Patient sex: M
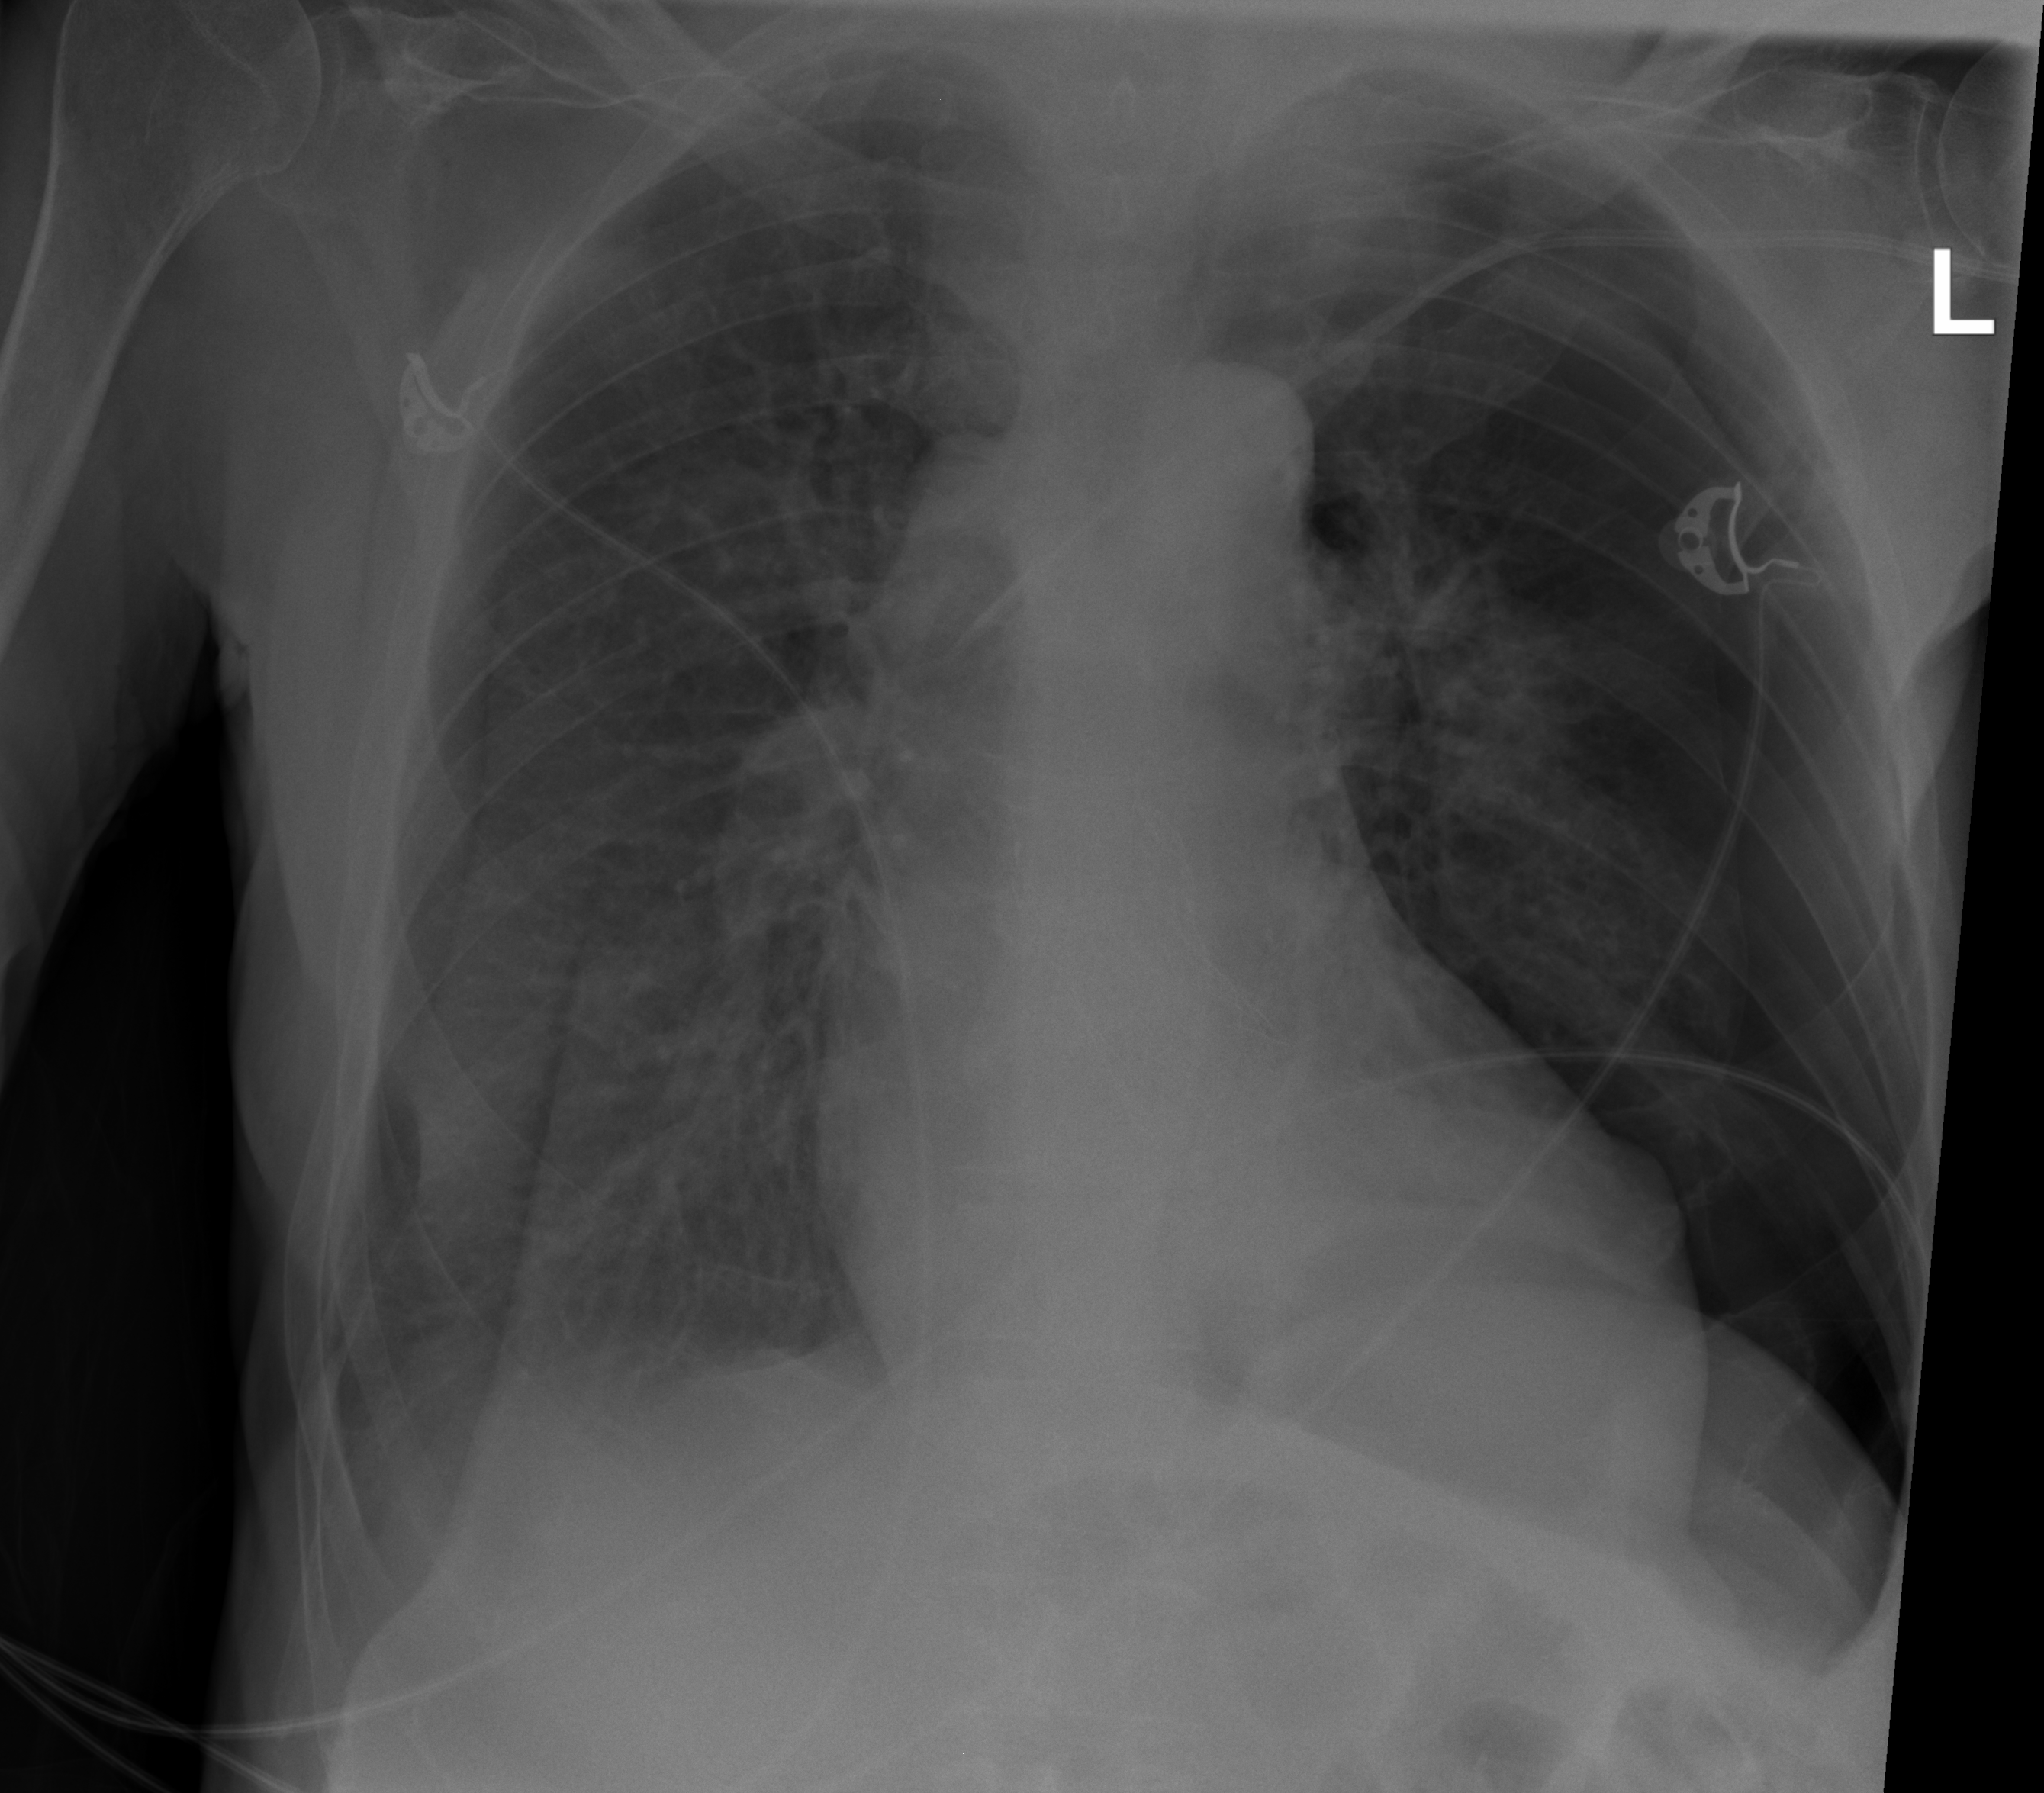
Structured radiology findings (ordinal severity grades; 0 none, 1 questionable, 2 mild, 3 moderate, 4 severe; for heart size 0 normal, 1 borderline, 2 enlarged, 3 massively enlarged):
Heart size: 0
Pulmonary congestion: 0
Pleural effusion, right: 2
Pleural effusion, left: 0
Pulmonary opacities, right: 0
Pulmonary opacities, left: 0
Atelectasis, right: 2
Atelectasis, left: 0